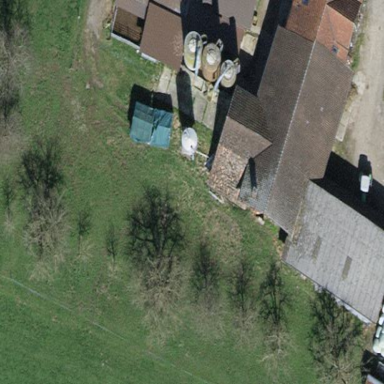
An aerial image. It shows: Gabled roof farm building.